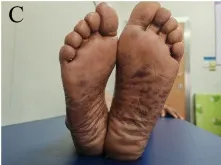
Patient clinical photos after treatment and disease timeline. (A-C) The recovery of skin lesions after treatment.
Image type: medical_photograph (skin_photograph)